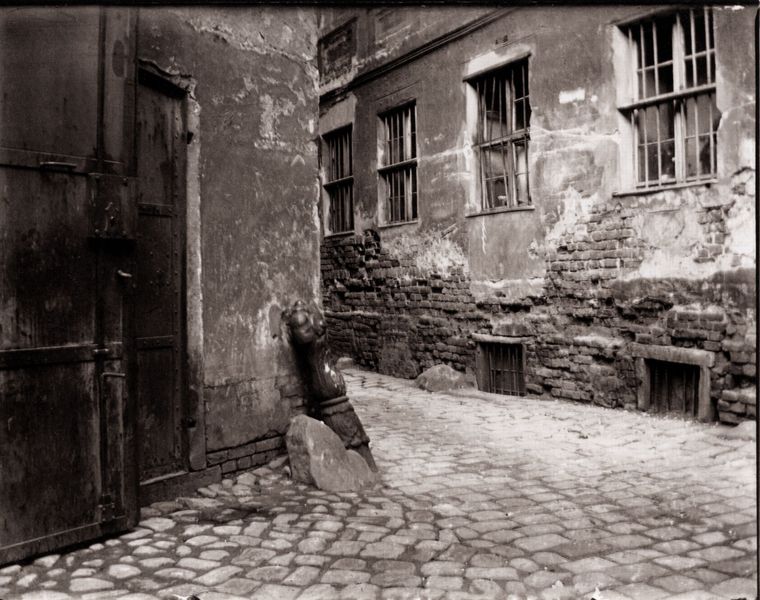
Titel: Mauern in der Krögelgasse
Künstler: Heinrich Zille
Schlagwörter: dunkel, schatten, weiß, stadt, braun, fenster, grau, holz, licht, schwarz, strasse, tür, gebäude, haus, schloss, weg, alt, wand, rahmen, stein, steine, häuser, gitter, statue, ecke, biegung, gasse, pflaster, türen, mauer, ziegel, tag, backstein, krieg, metall, tor, pfosten, foto, fotografie, photographie, wände, verfall, eingang, eisen, fugen, hinterhof, keller, kopfstein, ruine, pfahl, kreuzung, mauerwerk, schwarzweiss, kopfsteinpflaster, pflasterstein, pflastersteine, photo, gemäuer, kurve, kaputt, ziegelwand, gesims, fenstergitter, gefängnis, putz, mauern, onne, kellerfenster, stahl, strassenecke, verfallen, zerfall, backsteine, poller, winkel, altstadt, trist, beschädigt, hydrant, riegel, eisentor, hausecke, mörtel, verwittert, fotograf, abgebröckelt, eckstein, abfluß, maer, schiebetür, fenater, kopfpflaster, stahltür, putz abgebröckelt, schate, ppflaster, kppfsteinpflaster, stell